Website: crate-barrel
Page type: account-selection
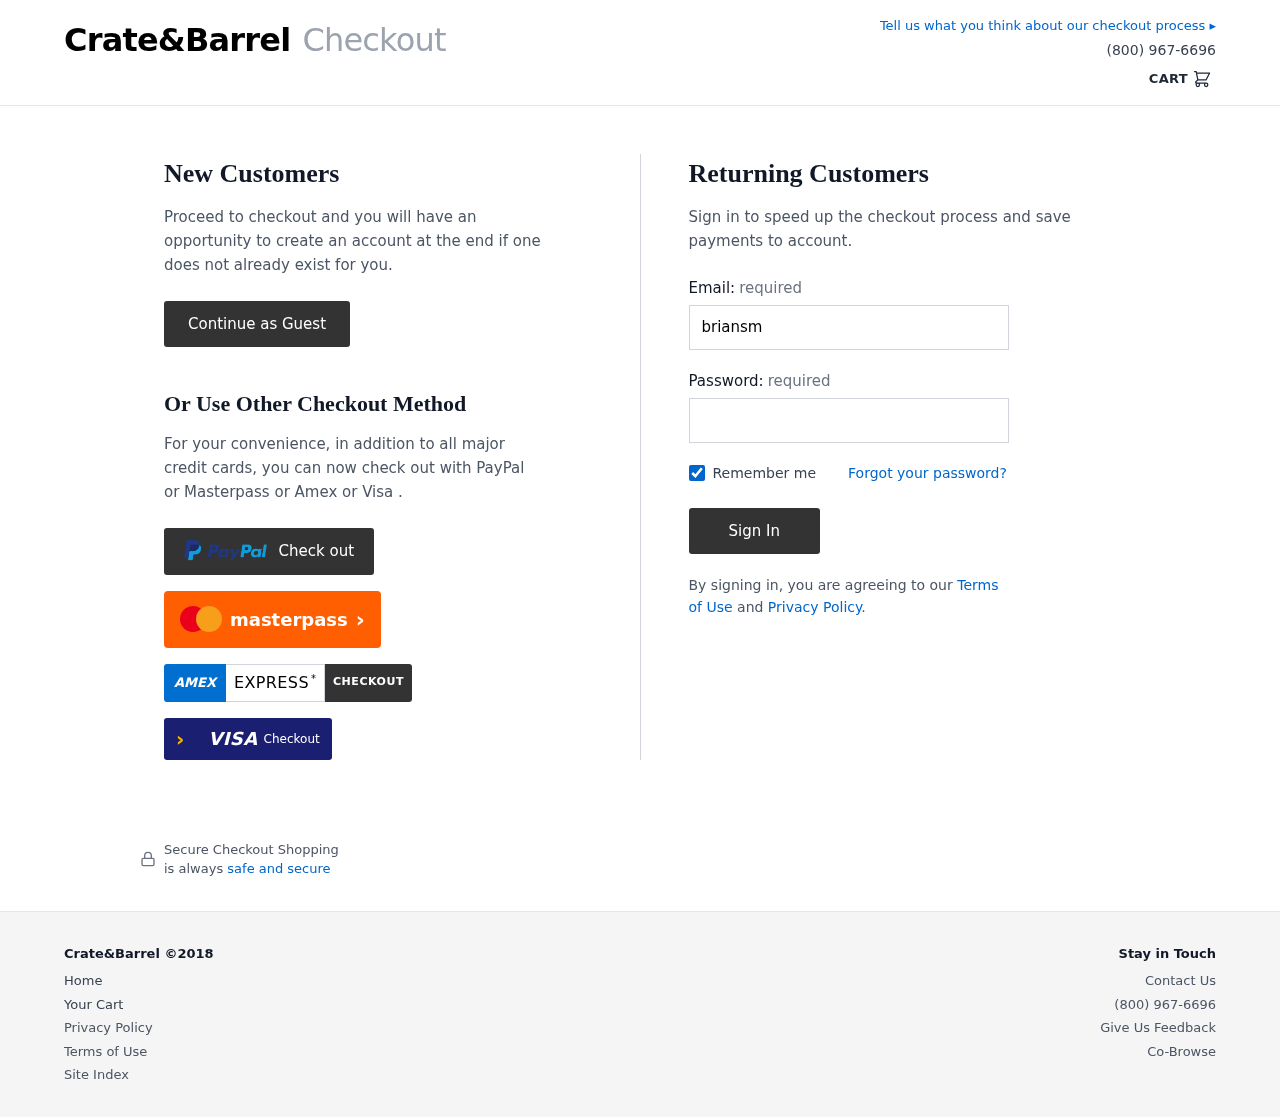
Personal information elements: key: PII_LOGIN_USERNAME
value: briansmith12